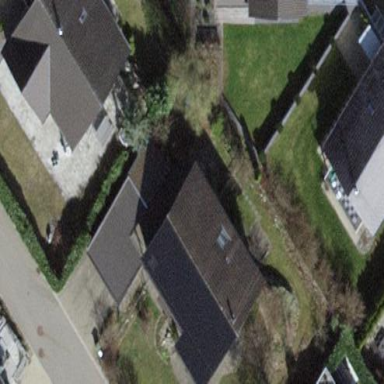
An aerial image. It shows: Detached building with gabled roof.